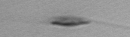
Label: flagellate_morphotype3